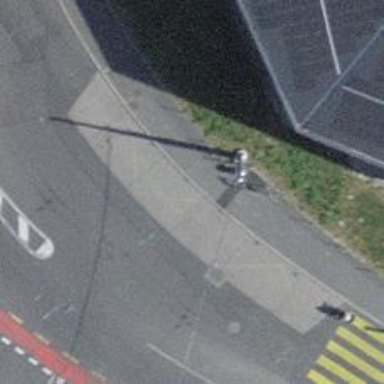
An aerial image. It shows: Red bench.